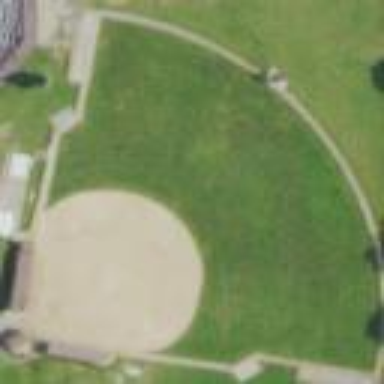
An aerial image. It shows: Baseball stadium.